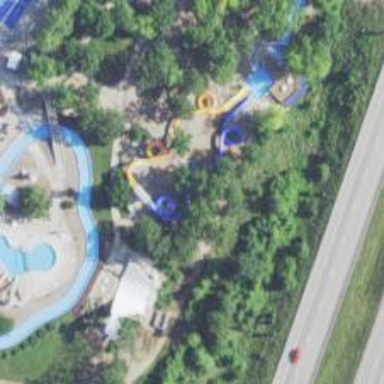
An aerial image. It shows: Water slide attraction.